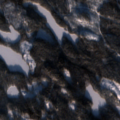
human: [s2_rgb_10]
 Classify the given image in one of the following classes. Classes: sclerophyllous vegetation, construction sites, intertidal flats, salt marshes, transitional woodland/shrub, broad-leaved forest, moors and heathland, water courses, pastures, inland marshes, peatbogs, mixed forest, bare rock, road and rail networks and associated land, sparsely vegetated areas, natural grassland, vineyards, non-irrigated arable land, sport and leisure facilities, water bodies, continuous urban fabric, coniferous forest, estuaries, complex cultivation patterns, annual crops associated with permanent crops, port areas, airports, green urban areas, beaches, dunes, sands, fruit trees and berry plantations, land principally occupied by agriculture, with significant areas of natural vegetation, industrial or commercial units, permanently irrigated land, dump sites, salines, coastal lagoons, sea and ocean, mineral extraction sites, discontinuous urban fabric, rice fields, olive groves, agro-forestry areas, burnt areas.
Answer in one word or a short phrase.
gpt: coniferous forest, transitional woodland/shrub, water bodies